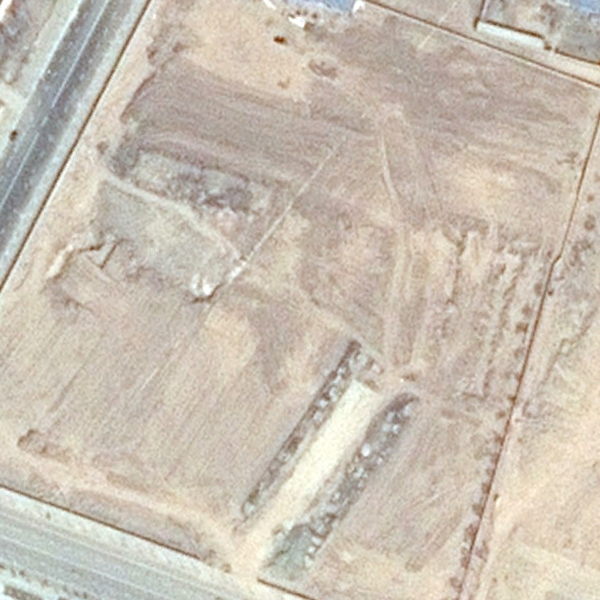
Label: BareLand